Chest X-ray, PA view. Patient: 58 years old, sex M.
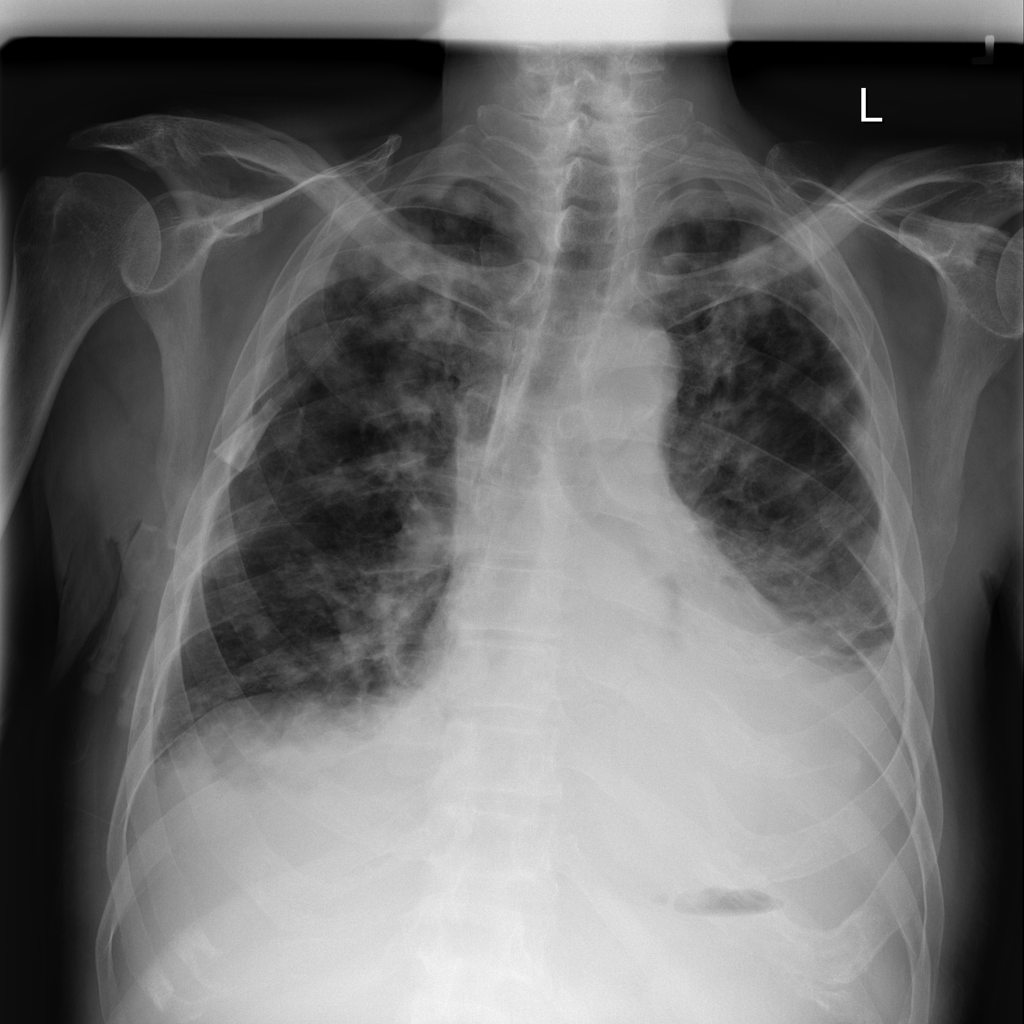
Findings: No Finding